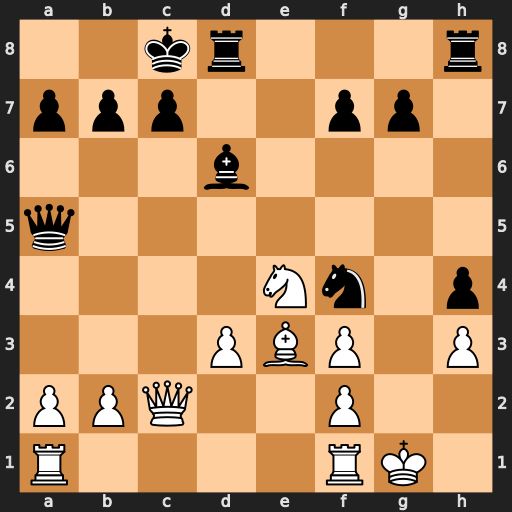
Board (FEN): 2kr3r/ppp2pp1/3b4/q7/4Nn1p/3PBP1P/PPQ2P2/R4RK1
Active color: w
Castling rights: -
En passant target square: -
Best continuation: Nxd6+ Rxd6 Bxf4 Rc6 Qd2 Qxd2 Bxd2